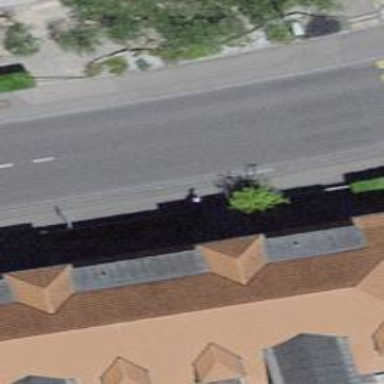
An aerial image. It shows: Tertiary road with asphalt surface. Both sides of the road have sidewalks and there is dedicated cycle lane.